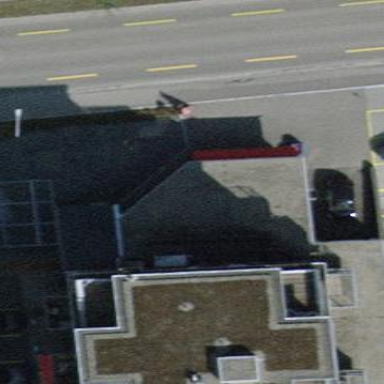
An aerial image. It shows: Retail building.